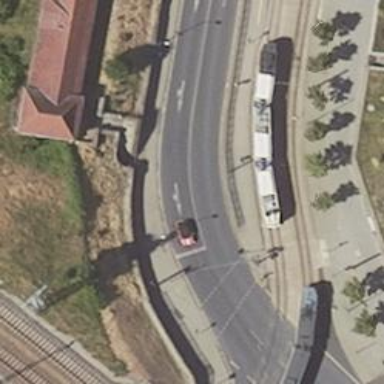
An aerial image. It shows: Footway along the road.